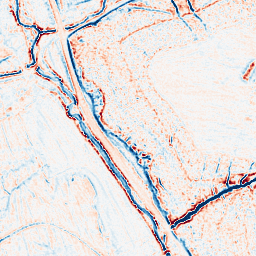
Category: multiscale
Decomposition family: dog_multiscale
Decomposition parameters: sigma_ratio: 1.4
n_scales: 3
base_sigma: 0.5
Upsampling method: linear_exact
Upsampling parameters: scale: 2
Upsampling scale: 2